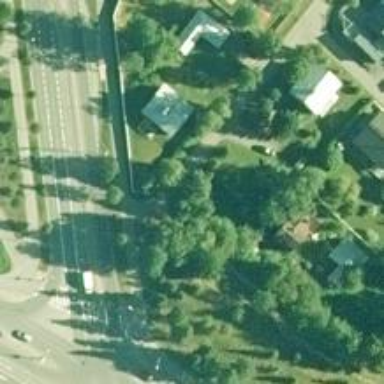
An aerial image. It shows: Asphalt cycleway.